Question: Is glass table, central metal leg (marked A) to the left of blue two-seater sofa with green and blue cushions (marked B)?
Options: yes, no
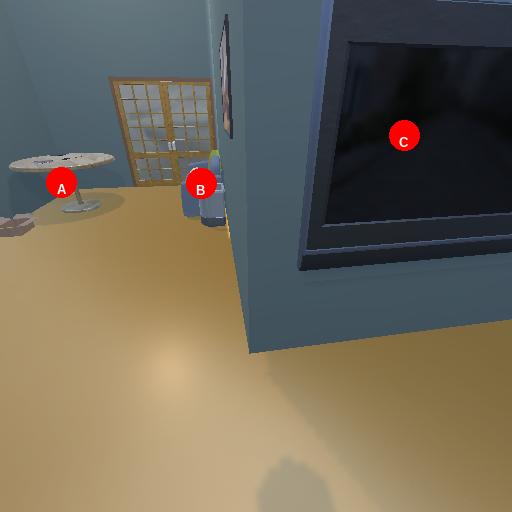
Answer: yes